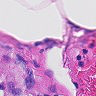
Metastatic tissue present: no